Question: I just recently came across the Visual Studio option to reference files as links. I think I groked the basic concept and also used it myself once. However, when I realized how nuget leverages this feature in the bootstrapper I found myself wondering what's the benefit in contrast to proper layering and referencing another assembly?
Can anyone point out the benefit of using linked classes against layering + referencing another assembly here?

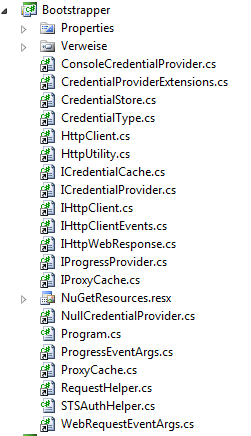
Answer: To have less dependencies. The intent of the NuGet bootstrapper is to have the minimal amount of logic to bootstrap nuget.exe without having to duplicate alot of the code (that's why certain files are shared). In this particular case, we didn't want to have an unnecessary extra assembly, the nuget bootstrapper is a single exe.